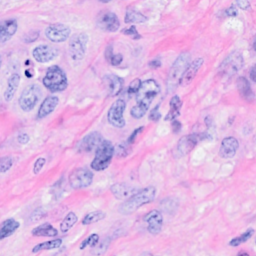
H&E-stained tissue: Breast